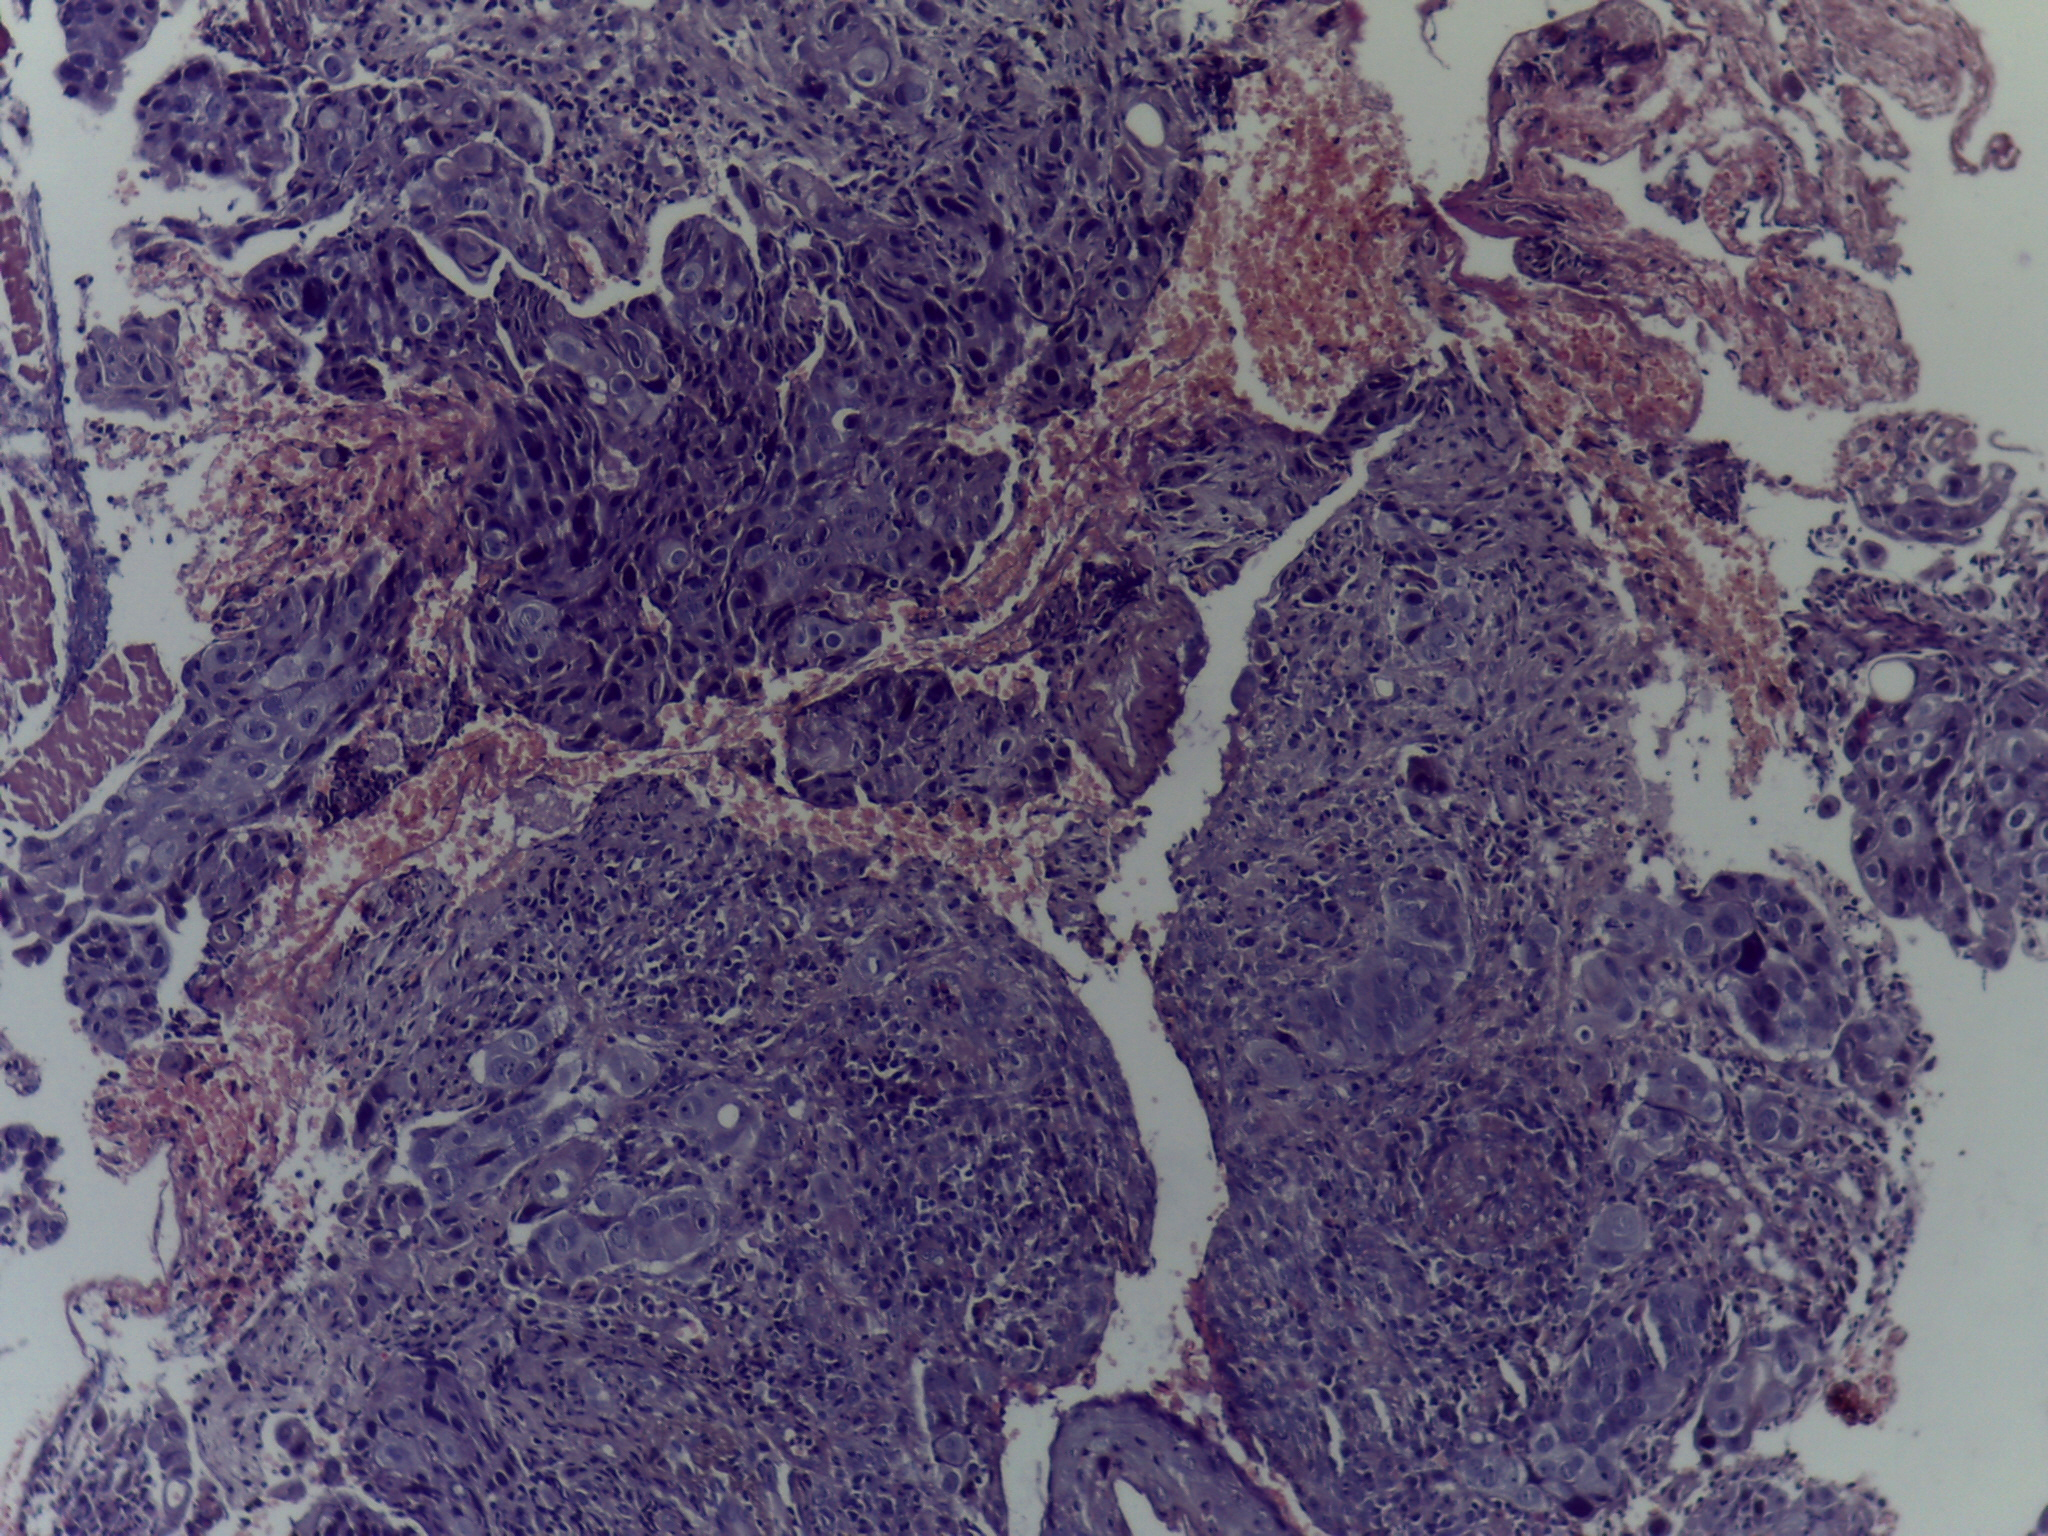
Diagnosis: OSCC